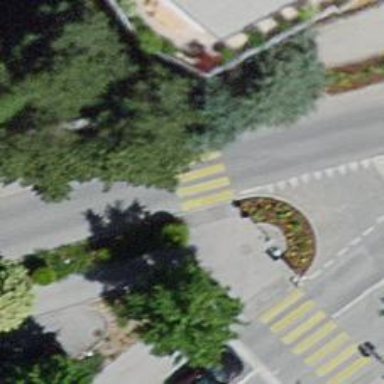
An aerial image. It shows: Kerb barrier.